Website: walmart
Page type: account-dashboard
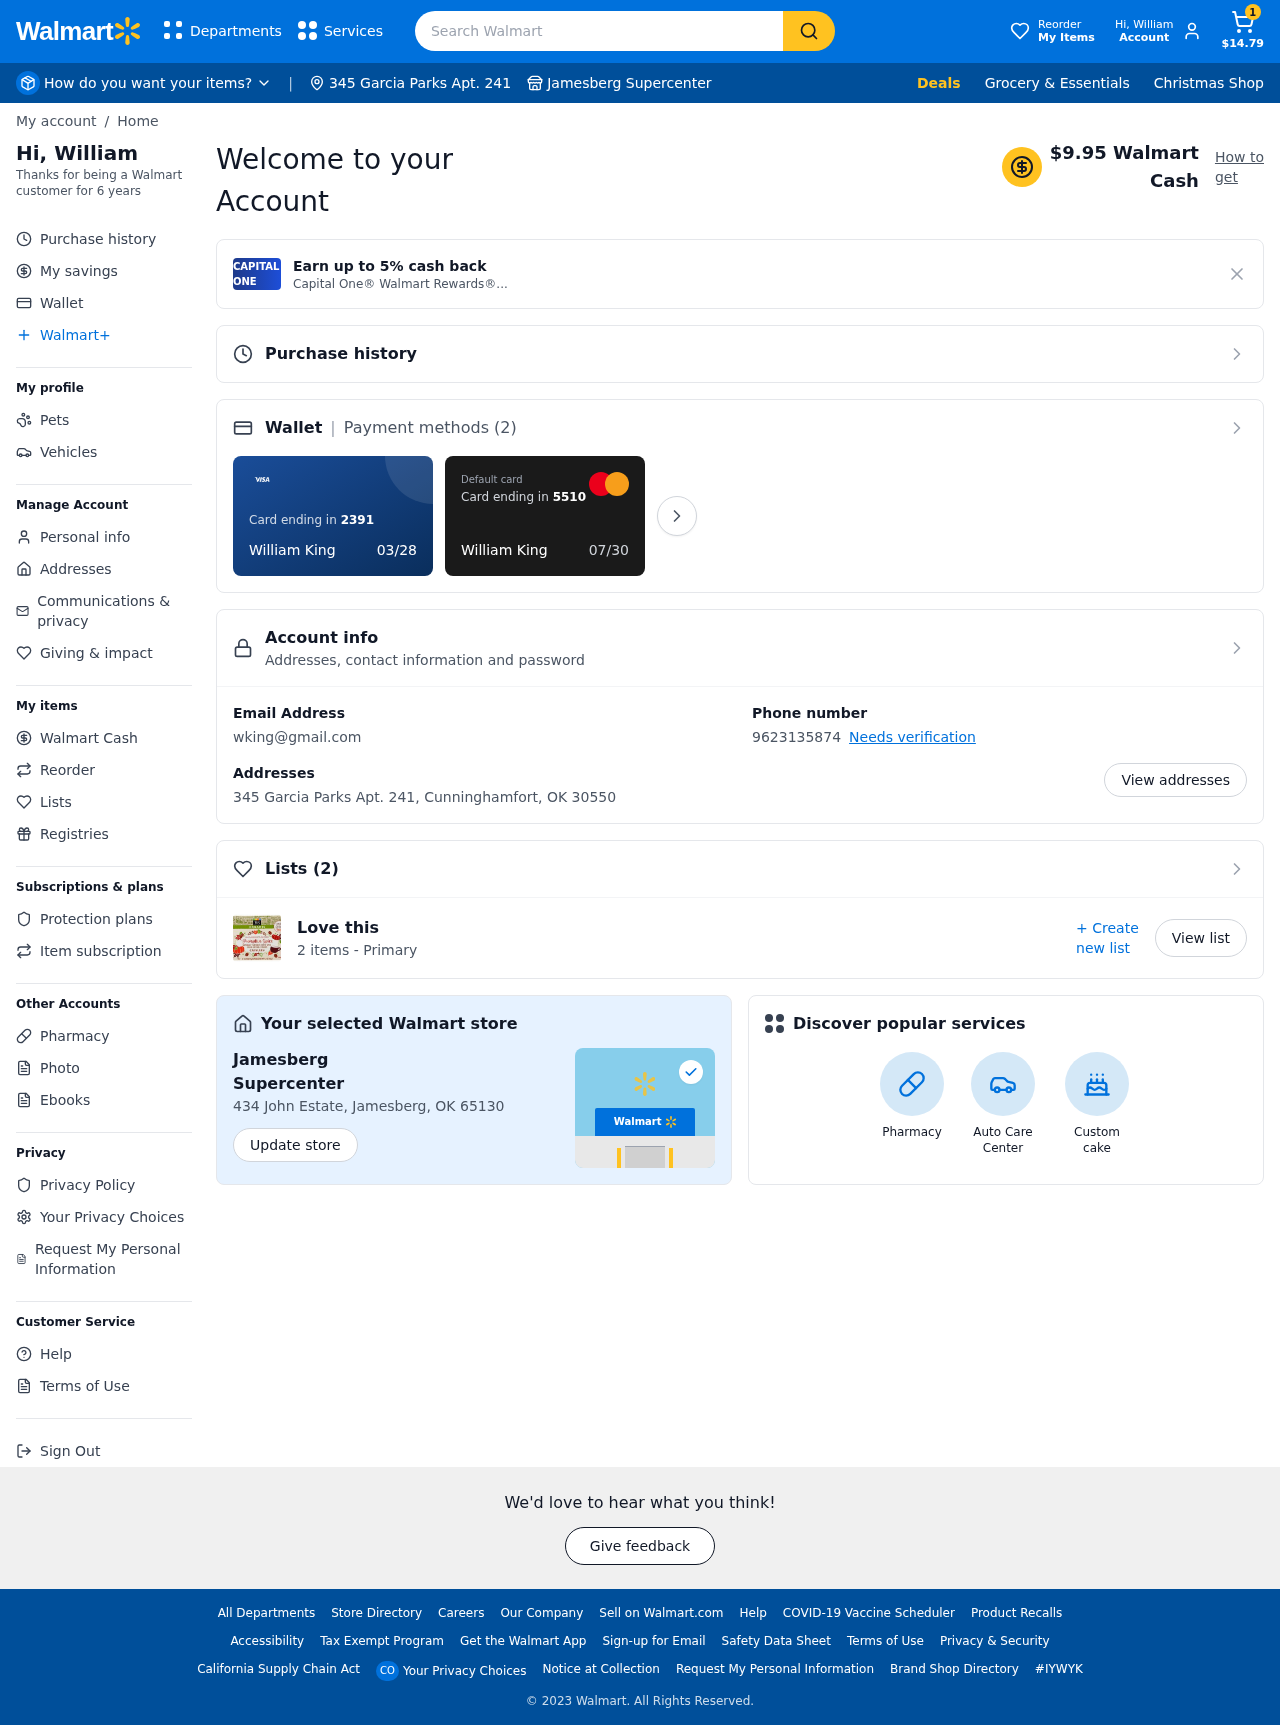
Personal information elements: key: PII_CARD_EXPIRY
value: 03/28
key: PII_CARD_LAST4
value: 2391
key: PII_EMAIL
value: wking@gmail.com
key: PII_FIRSTNAME
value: William
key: PII_FULLNAME
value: William King
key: PII_LOCATION1_CITY
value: Jamesberg Supercenter
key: PII_LOCATION1_CITY
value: Jamesberg
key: PII_LOCATION1_CITY_STATE_ZIP
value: Jamesberg, OK 65130
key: PII_LOCATION1_STREET
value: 434 John Estate
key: PII_PHONE
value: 9623135874
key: PII_STREET
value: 345 Garcia Parks Apt. 241
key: PII_FIRSTNAME2
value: William
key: PII_FIRSTNAME3
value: William
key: PII_FIRSTNAME_DERIVED
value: William
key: PII_WALMART_CASH
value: $9.95
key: PII_CARD_LAST42
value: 5510
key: PII_LASTNAME
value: King
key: PII_FULLNAME2
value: William King
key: PII_FULLNAME3
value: William King
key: PII_LASTNAME2
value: King
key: PII_LASTNAME3
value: King
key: PII_LASTNAME_DERIVED
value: King
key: PII_FULLNAME_DERIVED
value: William King
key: PII_NAME_FULL_DERIVED
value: William King
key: PII_CARD_EXPIRY2
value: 07/30
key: PII_CITY_STATE_ZIP
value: Cunninghamfort, OK 30550
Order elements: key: ORDER_NUM_ITEMS
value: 1
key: ORDER_SUBTOTAL
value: $14.79
Search elements: key: HEADER_SEARCH
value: Search Walmart